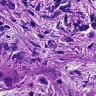
Metastatic tissue present: yes